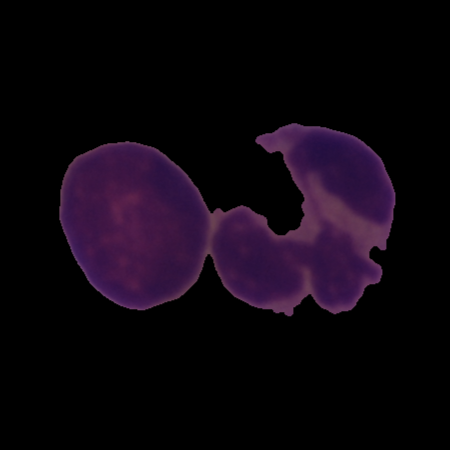
Label: healthy